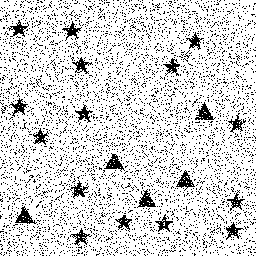
Squares: 0
Triangles: 5
Stars: 15
Total shapes: 20